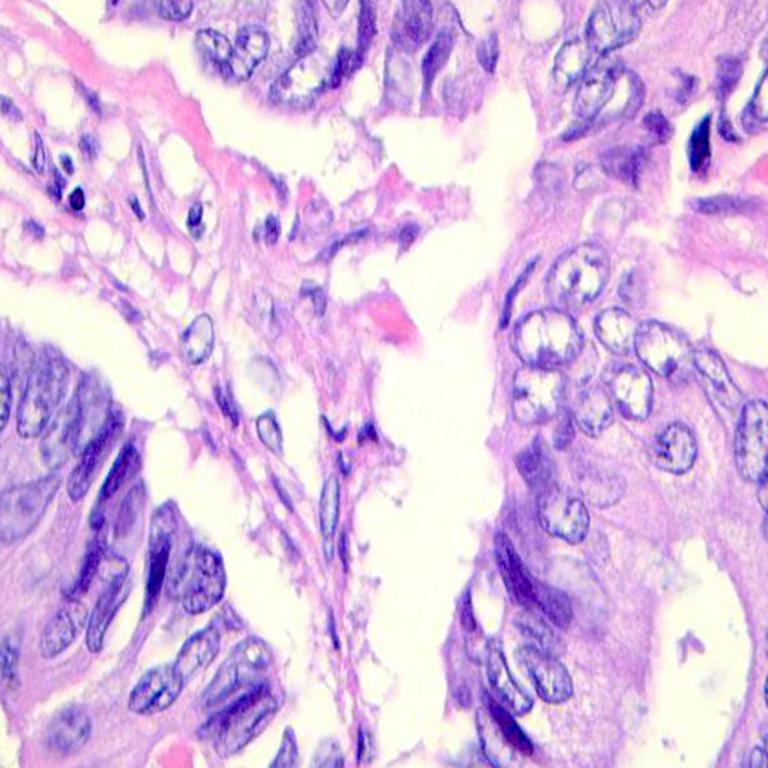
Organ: colon
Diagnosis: adenocarcinomas